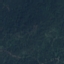
Land use / land cover class: Forest